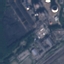
Land use / land cover class: Industrial